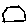
Label: hexagon